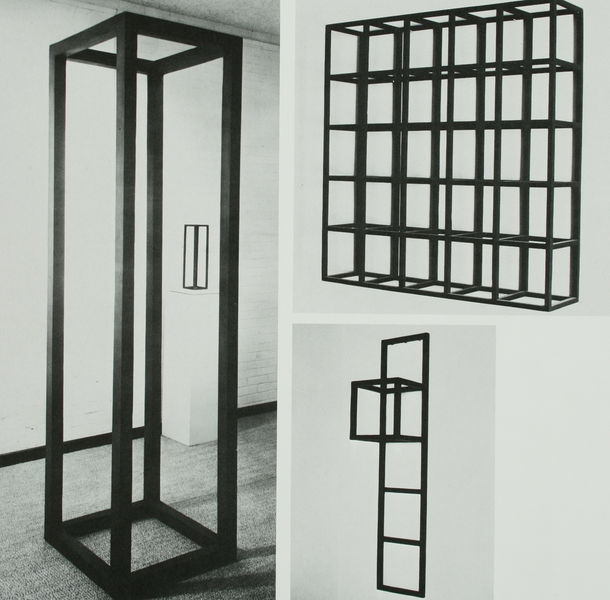
Titel: li.: Standing open Structure, Black, o.: Wall Structure, Black, u.: Wall Structure: Five Modules with one Cube
Künstler: Sol Lewitt
Schlagwörter: weiß, grau, raum, schwarz, skizze, säule, zimmer, regal, wand, bild, gitter, boden, schrank, abstrakt, modern, monochrom, linien, gestell, striche, foto, fotografie, rechtecke, eckig, rechteck, linie, druck, strich, entwurf, kasten, ausstellung, quadrate, geometrisch, quader, rechteckig, plan, museum, einrichtung, sol, objekt, geometrie, lewitt, quadrat, viereck, installation, konstruktivismus, kubisch, quadratisch, kubus, modul, rechter winkel, sol lewitt, mondrian, setzkasten